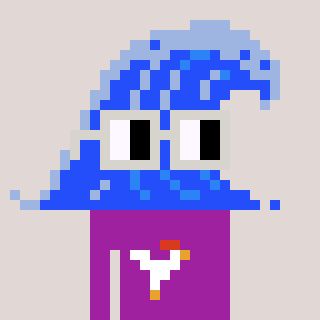
a pixel art character with square light gray glasses, a wave-shaped head and a magenta-colored body on a warm background